Interaction volume radius: 5 \u00c5
Interaction volume height: 30 \u00c5
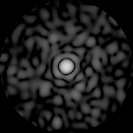
Disorder parameter: 0.8404